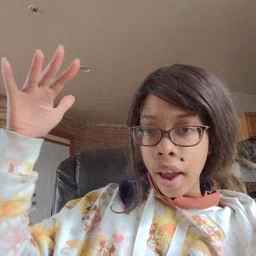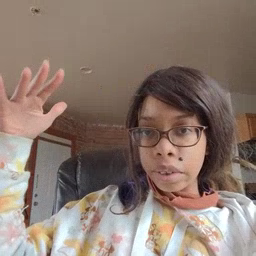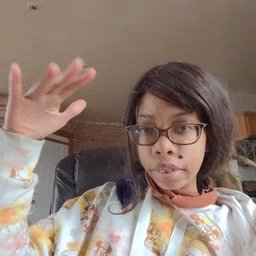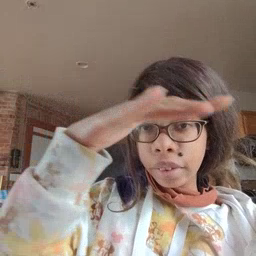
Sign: helicopter